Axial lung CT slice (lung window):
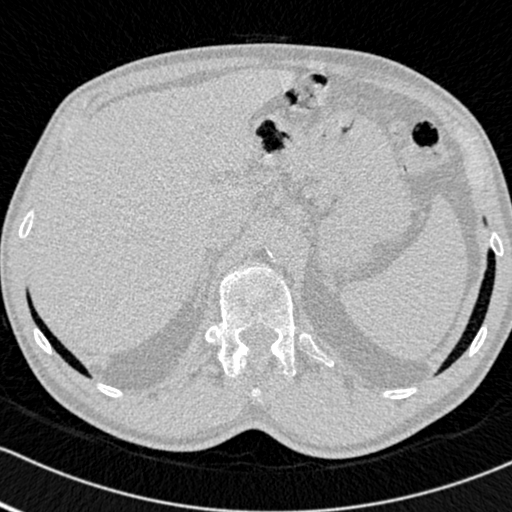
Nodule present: no